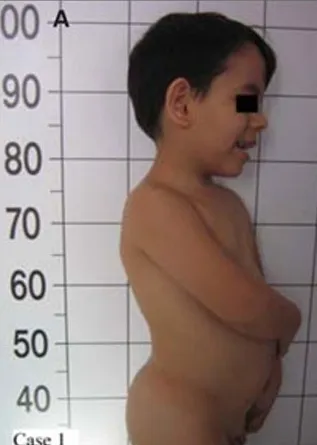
Figure 2. Exaggerated hyperlordosis as seen in Patients. 1.
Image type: medical_photograph (other_medical_photograph)